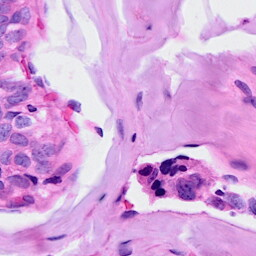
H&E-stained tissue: Breast